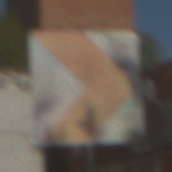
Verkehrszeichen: RichtungstafelnInKurvenKleinLinks
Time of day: MorningAfternoon
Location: Outdoor (Nature)
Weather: Clear
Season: Summer
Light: Natural